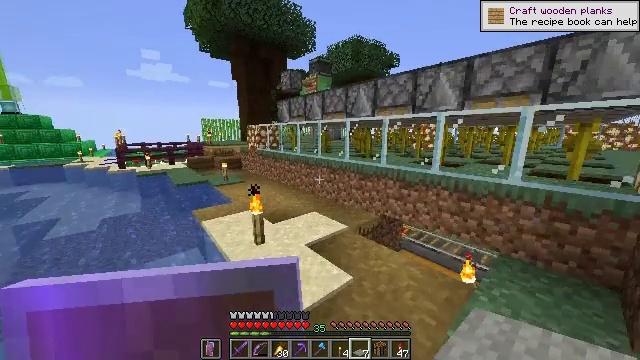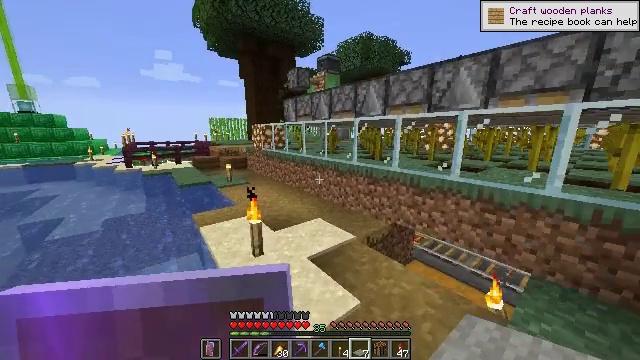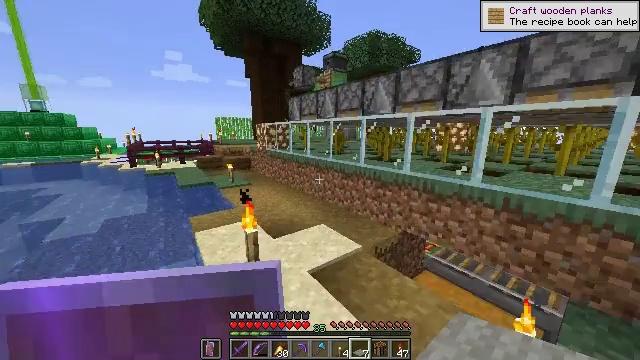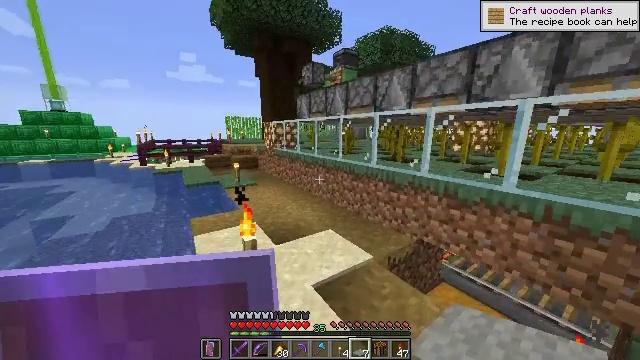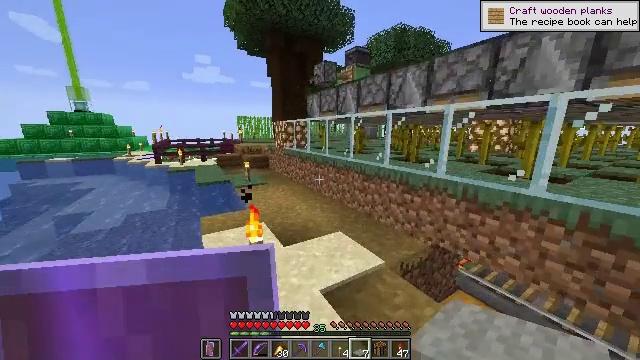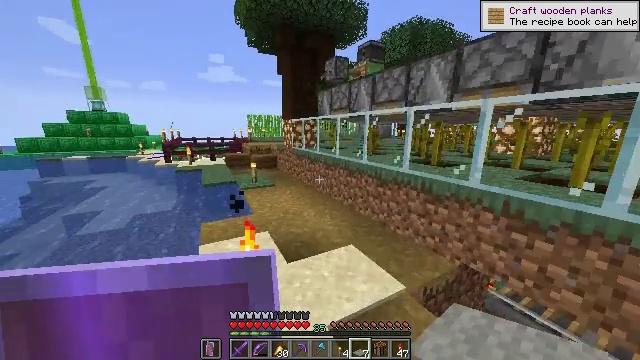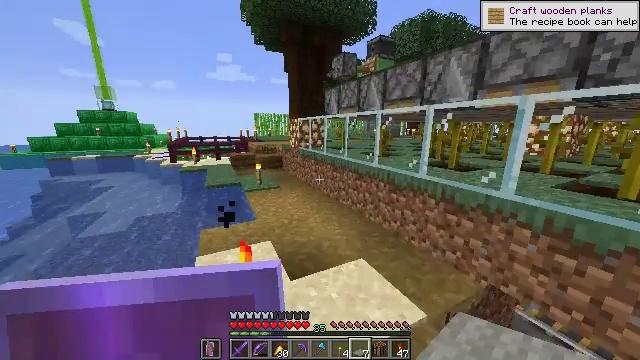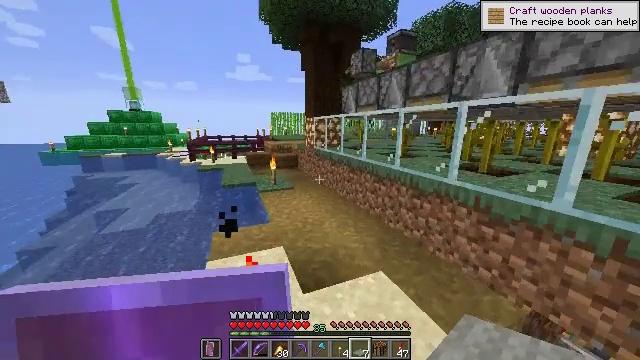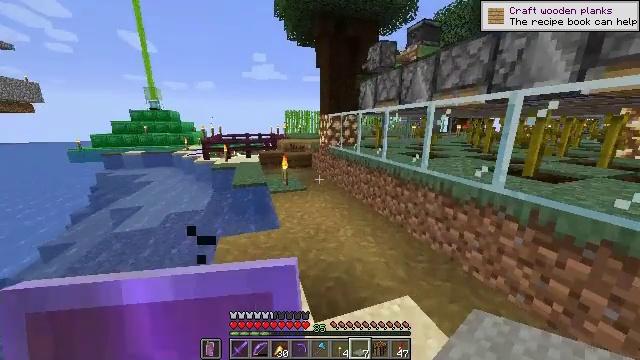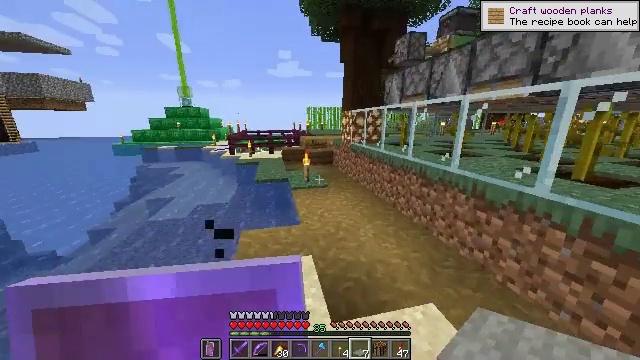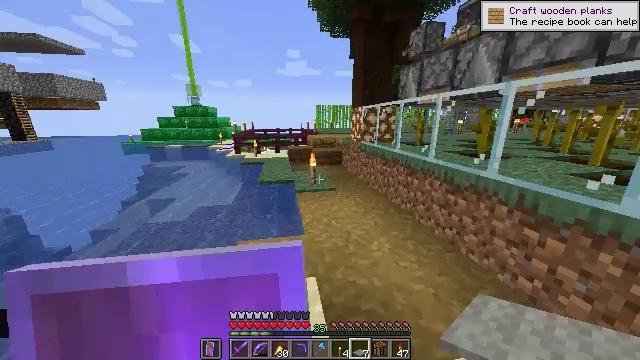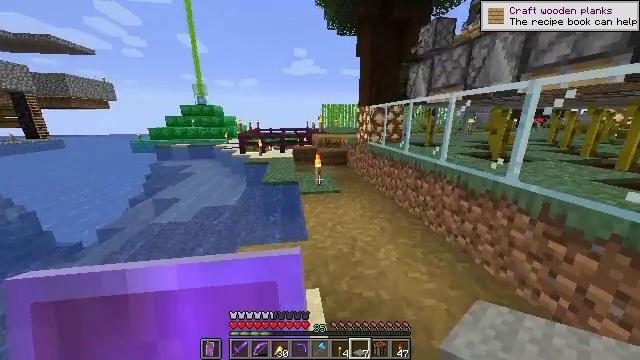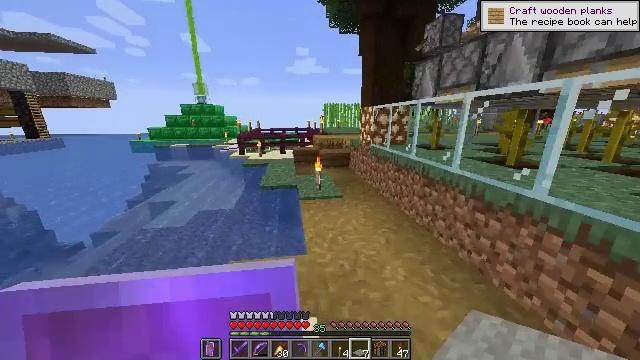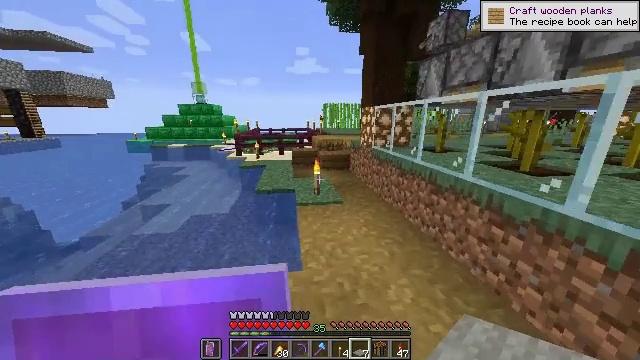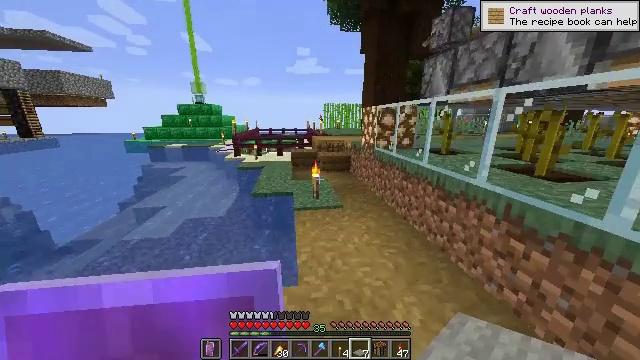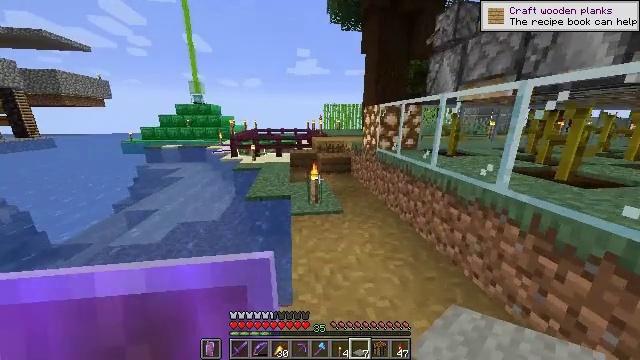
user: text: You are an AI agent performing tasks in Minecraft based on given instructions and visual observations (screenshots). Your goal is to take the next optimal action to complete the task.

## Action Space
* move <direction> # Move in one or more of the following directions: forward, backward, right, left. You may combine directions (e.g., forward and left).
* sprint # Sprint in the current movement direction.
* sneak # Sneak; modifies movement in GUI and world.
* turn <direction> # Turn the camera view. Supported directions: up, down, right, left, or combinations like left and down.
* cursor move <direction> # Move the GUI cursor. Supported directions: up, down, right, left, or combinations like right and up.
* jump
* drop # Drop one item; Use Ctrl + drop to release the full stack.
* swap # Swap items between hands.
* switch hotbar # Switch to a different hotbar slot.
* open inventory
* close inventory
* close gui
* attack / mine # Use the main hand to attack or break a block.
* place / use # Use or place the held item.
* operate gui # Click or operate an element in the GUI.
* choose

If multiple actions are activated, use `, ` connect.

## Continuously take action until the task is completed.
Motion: motion action
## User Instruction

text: Attack the yellow carpet to collect it.
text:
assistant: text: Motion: move forward, sprint, turn left
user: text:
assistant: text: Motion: move forward, sprint, turn left
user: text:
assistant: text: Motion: move forward, sprint, turn left
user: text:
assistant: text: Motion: move forward, sprint, turn left
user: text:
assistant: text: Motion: move forward, sprint, turn left
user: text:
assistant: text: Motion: move forward, sprint, turn left
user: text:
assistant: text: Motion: move forward, sprint, turn left
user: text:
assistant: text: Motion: move forward, sprint, turn left
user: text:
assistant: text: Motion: move forward, sprint, turn left
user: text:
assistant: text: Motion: move forward, sprint, turn left
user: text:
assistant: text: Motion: move forward, sprint, turn left
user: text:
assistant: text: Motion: move forward, sprint
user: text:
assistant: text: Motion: move forward, sprint
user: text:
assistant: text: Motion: move forward, sprint
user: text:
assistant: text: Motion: move forward, sprint
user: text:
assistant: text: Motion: move forward, sprint
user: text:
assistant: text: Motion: move forward, sprint
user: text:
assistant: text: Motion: move forward, sprint
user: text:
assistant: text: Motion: move forward, sprint
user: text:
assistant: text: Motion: move forward, sprint
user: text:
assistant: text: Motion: move forward, sprint, turn left
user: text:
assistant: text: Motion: move forward, sprint
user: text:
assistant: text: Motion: move forward, sprint
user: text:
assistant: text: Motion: move forward, sprint
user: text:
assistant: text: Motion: move forward, sprint
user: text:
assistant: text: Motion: move forward, sprint
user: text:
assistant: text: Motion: move forward, sprint
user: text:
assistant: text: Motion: move forward, sprint
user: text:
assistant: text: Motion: move forward, sprint
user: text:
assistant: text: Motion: move forward, sprint